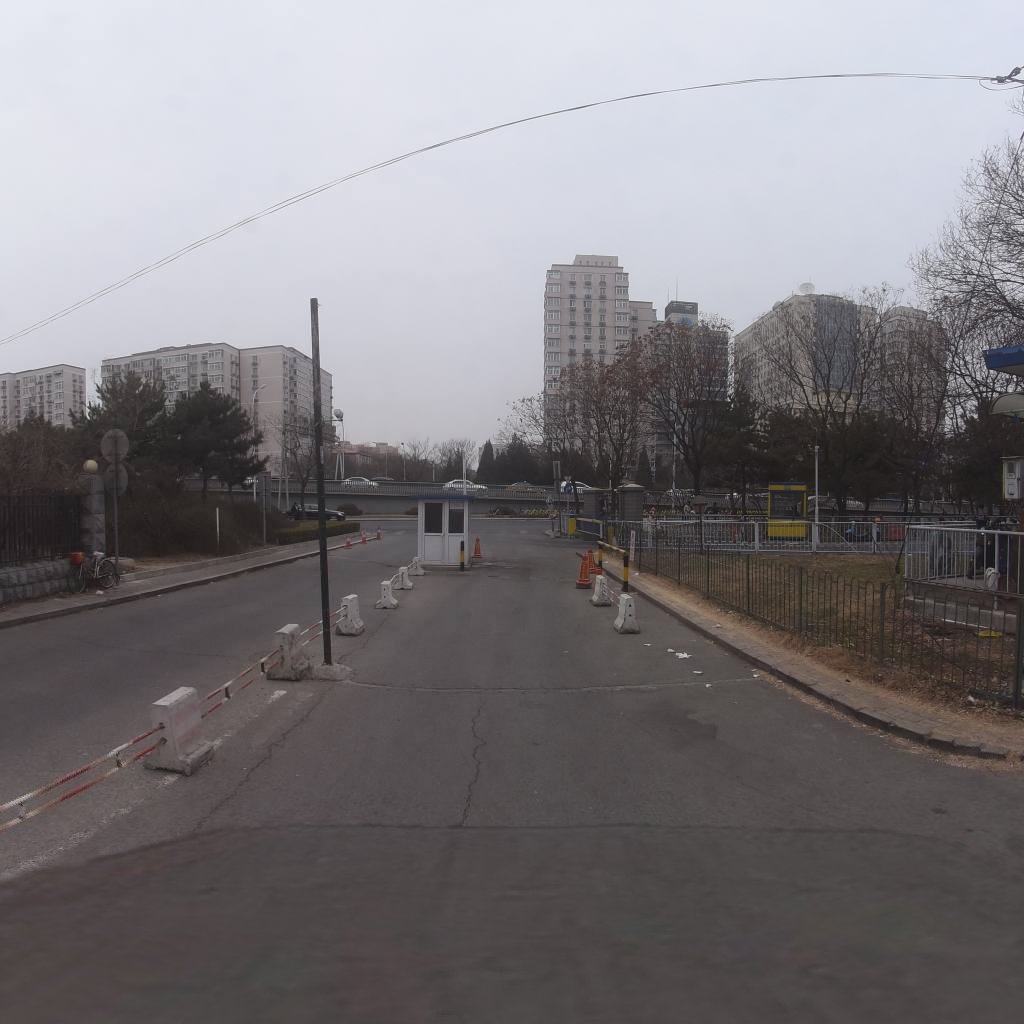
Region: Xicheng
Road damage annotations: longitudinal crack, transverse crack, transverse crack, longitudinal crack, longitudinal crack